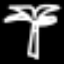
Label: palm tree